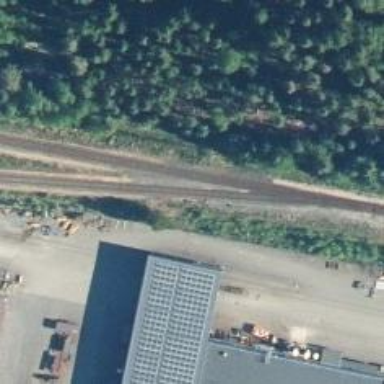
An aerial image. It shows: Wedge is used for the railway derail.